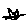
Label: cat